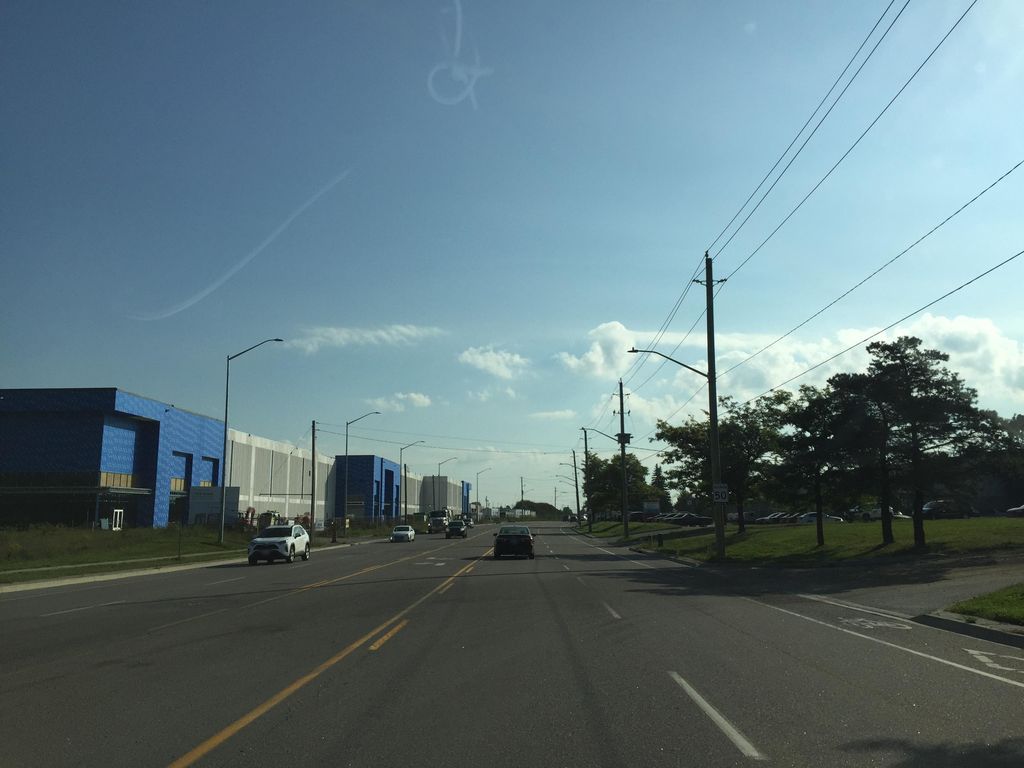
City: kitchener-waterloo